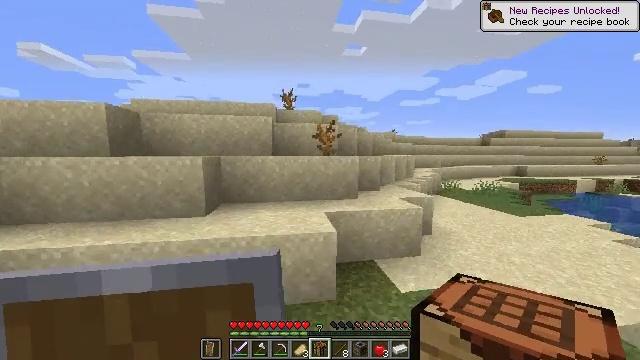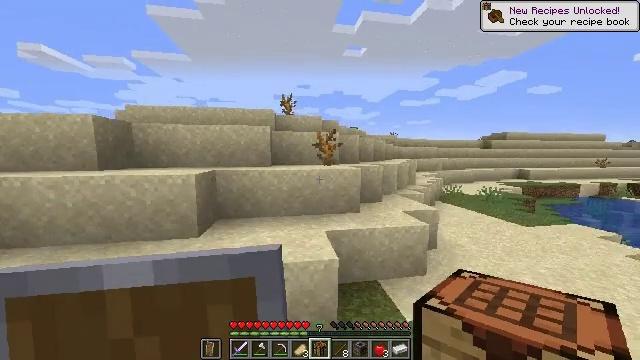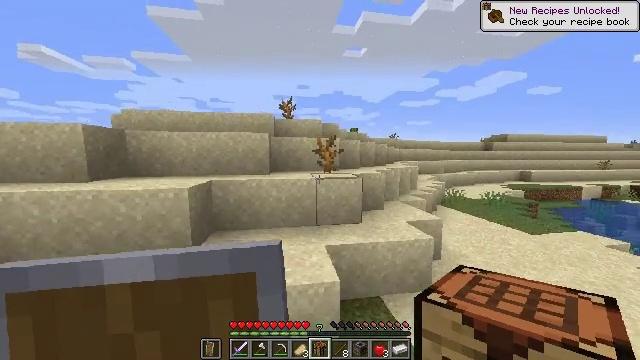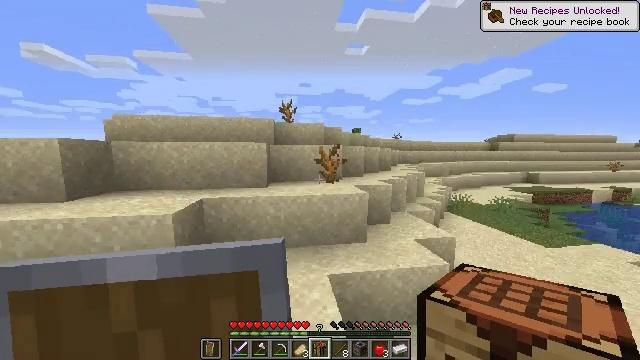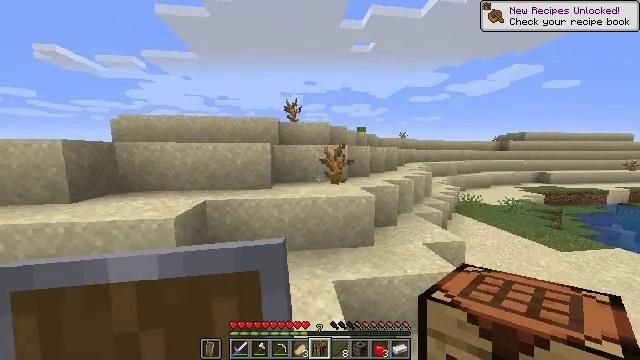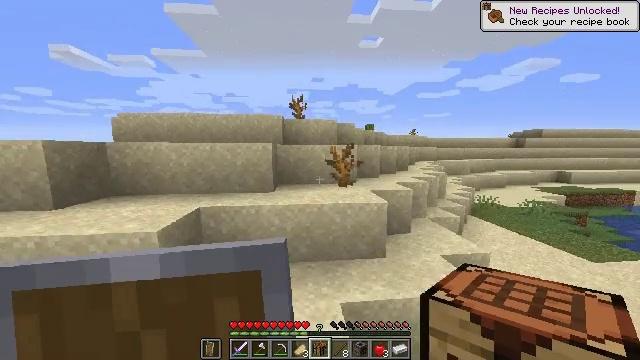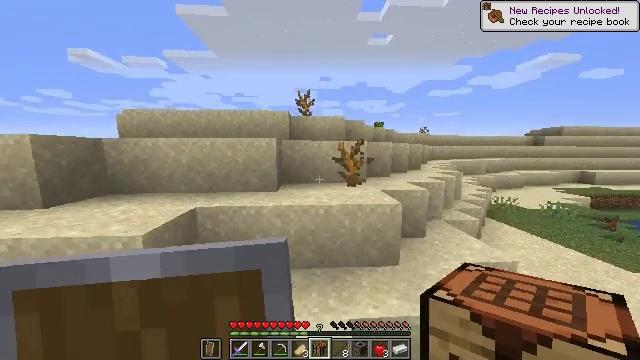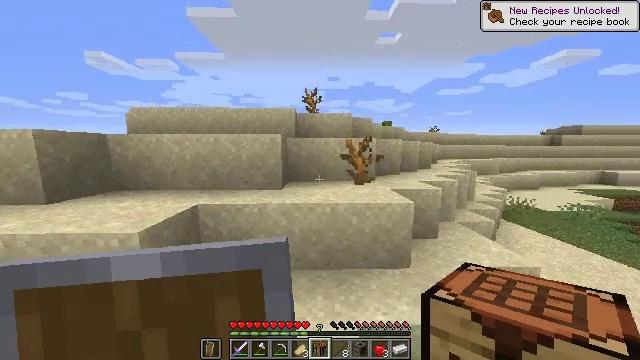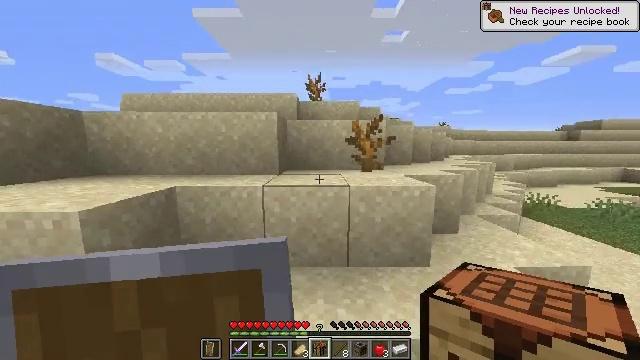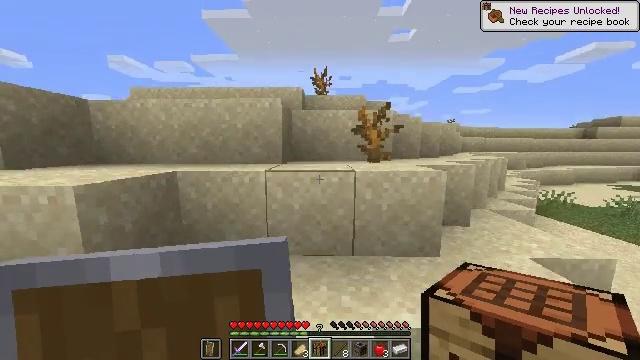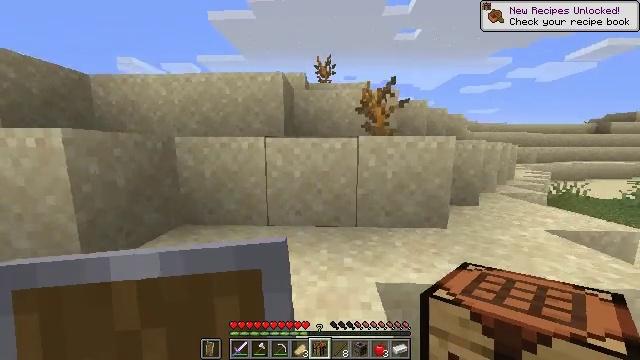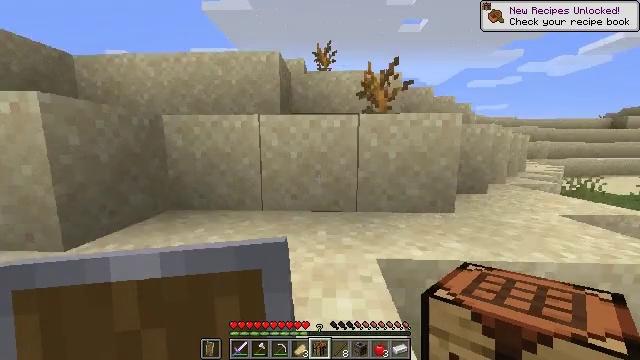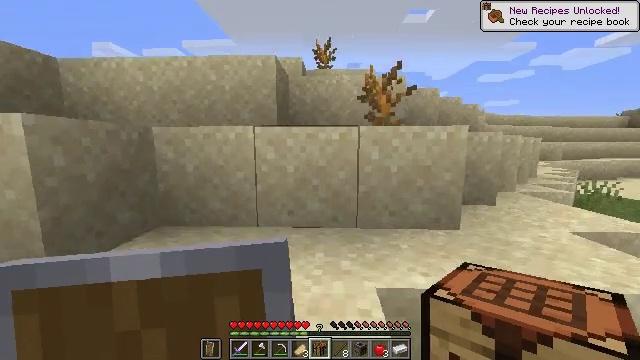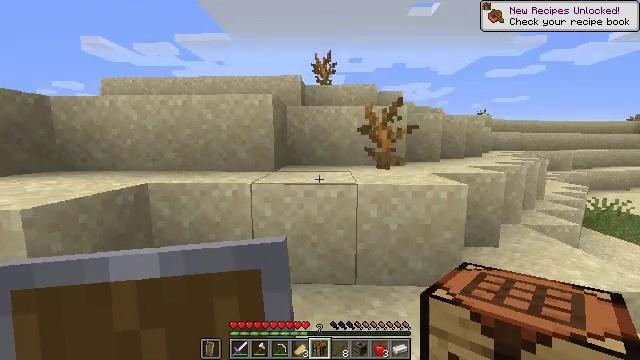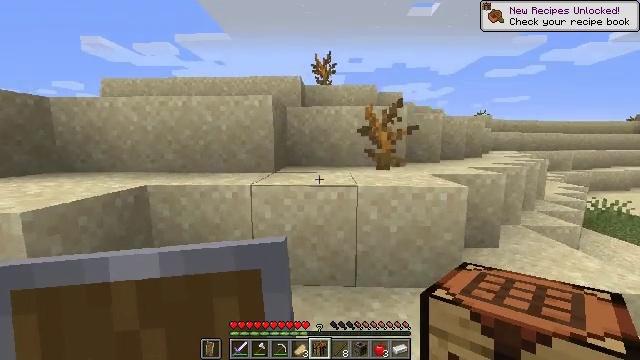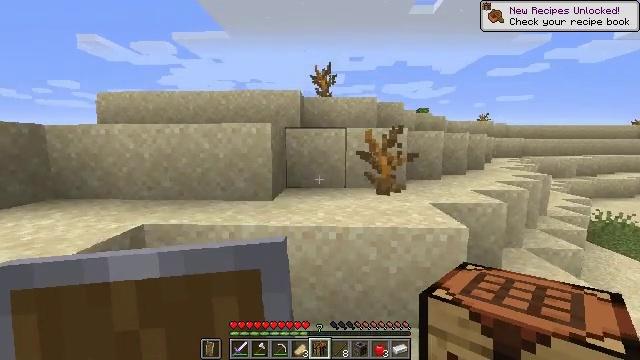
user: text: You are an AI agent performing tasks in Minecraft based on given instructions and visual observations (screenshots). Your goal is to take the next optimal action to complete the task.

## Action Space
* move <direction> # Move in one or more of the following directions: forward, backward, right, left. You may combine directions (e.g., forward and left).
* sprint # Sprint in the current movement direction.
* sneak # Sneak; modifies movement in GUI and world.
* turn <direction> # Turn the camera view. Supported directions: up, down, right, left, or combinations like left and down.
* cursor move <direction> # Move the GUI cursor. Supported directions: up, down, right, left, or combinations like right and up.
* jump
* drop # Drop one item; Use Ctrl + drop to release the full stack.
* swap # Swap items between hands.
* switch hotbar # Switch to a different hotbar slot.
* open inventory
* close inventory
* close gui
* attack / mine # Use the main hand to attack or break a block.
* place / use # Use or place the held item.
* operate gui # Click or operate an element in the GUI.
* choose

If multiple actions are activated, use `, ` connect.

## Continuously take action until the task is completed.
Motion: motion action
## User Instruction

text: Mine the dead bush in the desert.
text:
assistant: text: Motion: move forward, sprint, jump
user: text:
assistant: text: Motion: move forward, sprint, jump
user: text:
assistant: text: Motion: move forward, sprint, jump
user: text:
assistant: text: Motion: move forward, sprint, turn left, jump
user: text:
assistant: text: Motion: move forward, sprint, turn left, jump
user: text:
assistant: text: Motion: move forward, sprint, turn left, jump
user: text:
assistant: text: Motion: move forward, sprint, turn left, jump
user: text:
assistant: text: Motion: move forward, sprint, turn left, jump
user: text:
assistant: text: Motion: move forward, sprint, turn left, jump
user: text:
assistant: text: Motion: move forward, sprint, turn left, jump
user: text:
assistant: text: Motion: move forward, sprint, jump
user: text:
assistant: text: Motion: move forward, sprint, jump
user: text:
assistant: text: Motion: move forward, sprint, jump
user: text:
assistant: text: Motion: move forward, sprint, jump
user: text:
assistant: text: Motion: move forward, sprint, jump
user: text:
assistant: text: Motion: move forward, sprint, jump
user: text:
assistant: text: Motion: move forward, sprint, jump
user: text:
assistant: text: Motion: move forward, sprint, jump
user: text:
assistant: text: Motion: move forward, sprint, jump
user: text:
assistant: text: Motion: move forward, sprint, turn left, jump
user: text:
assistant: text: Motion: move forward, sprint, turn left, jump
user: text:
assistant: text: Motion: move forward, sprint, jump
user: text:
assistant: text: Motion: move forward, sprint, jump
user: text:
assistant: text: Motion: move forward, sprint, turn left, jump
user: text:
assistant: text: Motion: move forward, sprint, jump
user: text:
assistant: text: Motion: move forward, sprint, jump
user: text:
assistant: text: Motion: move forward, sprint, jump
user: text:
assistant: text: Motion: move forward, sprint, jump
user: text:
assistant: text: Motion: move forward, sprint, turn left and down, jump
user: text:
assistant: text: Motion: move forward, sprint, turn left and down, jump